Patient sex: M
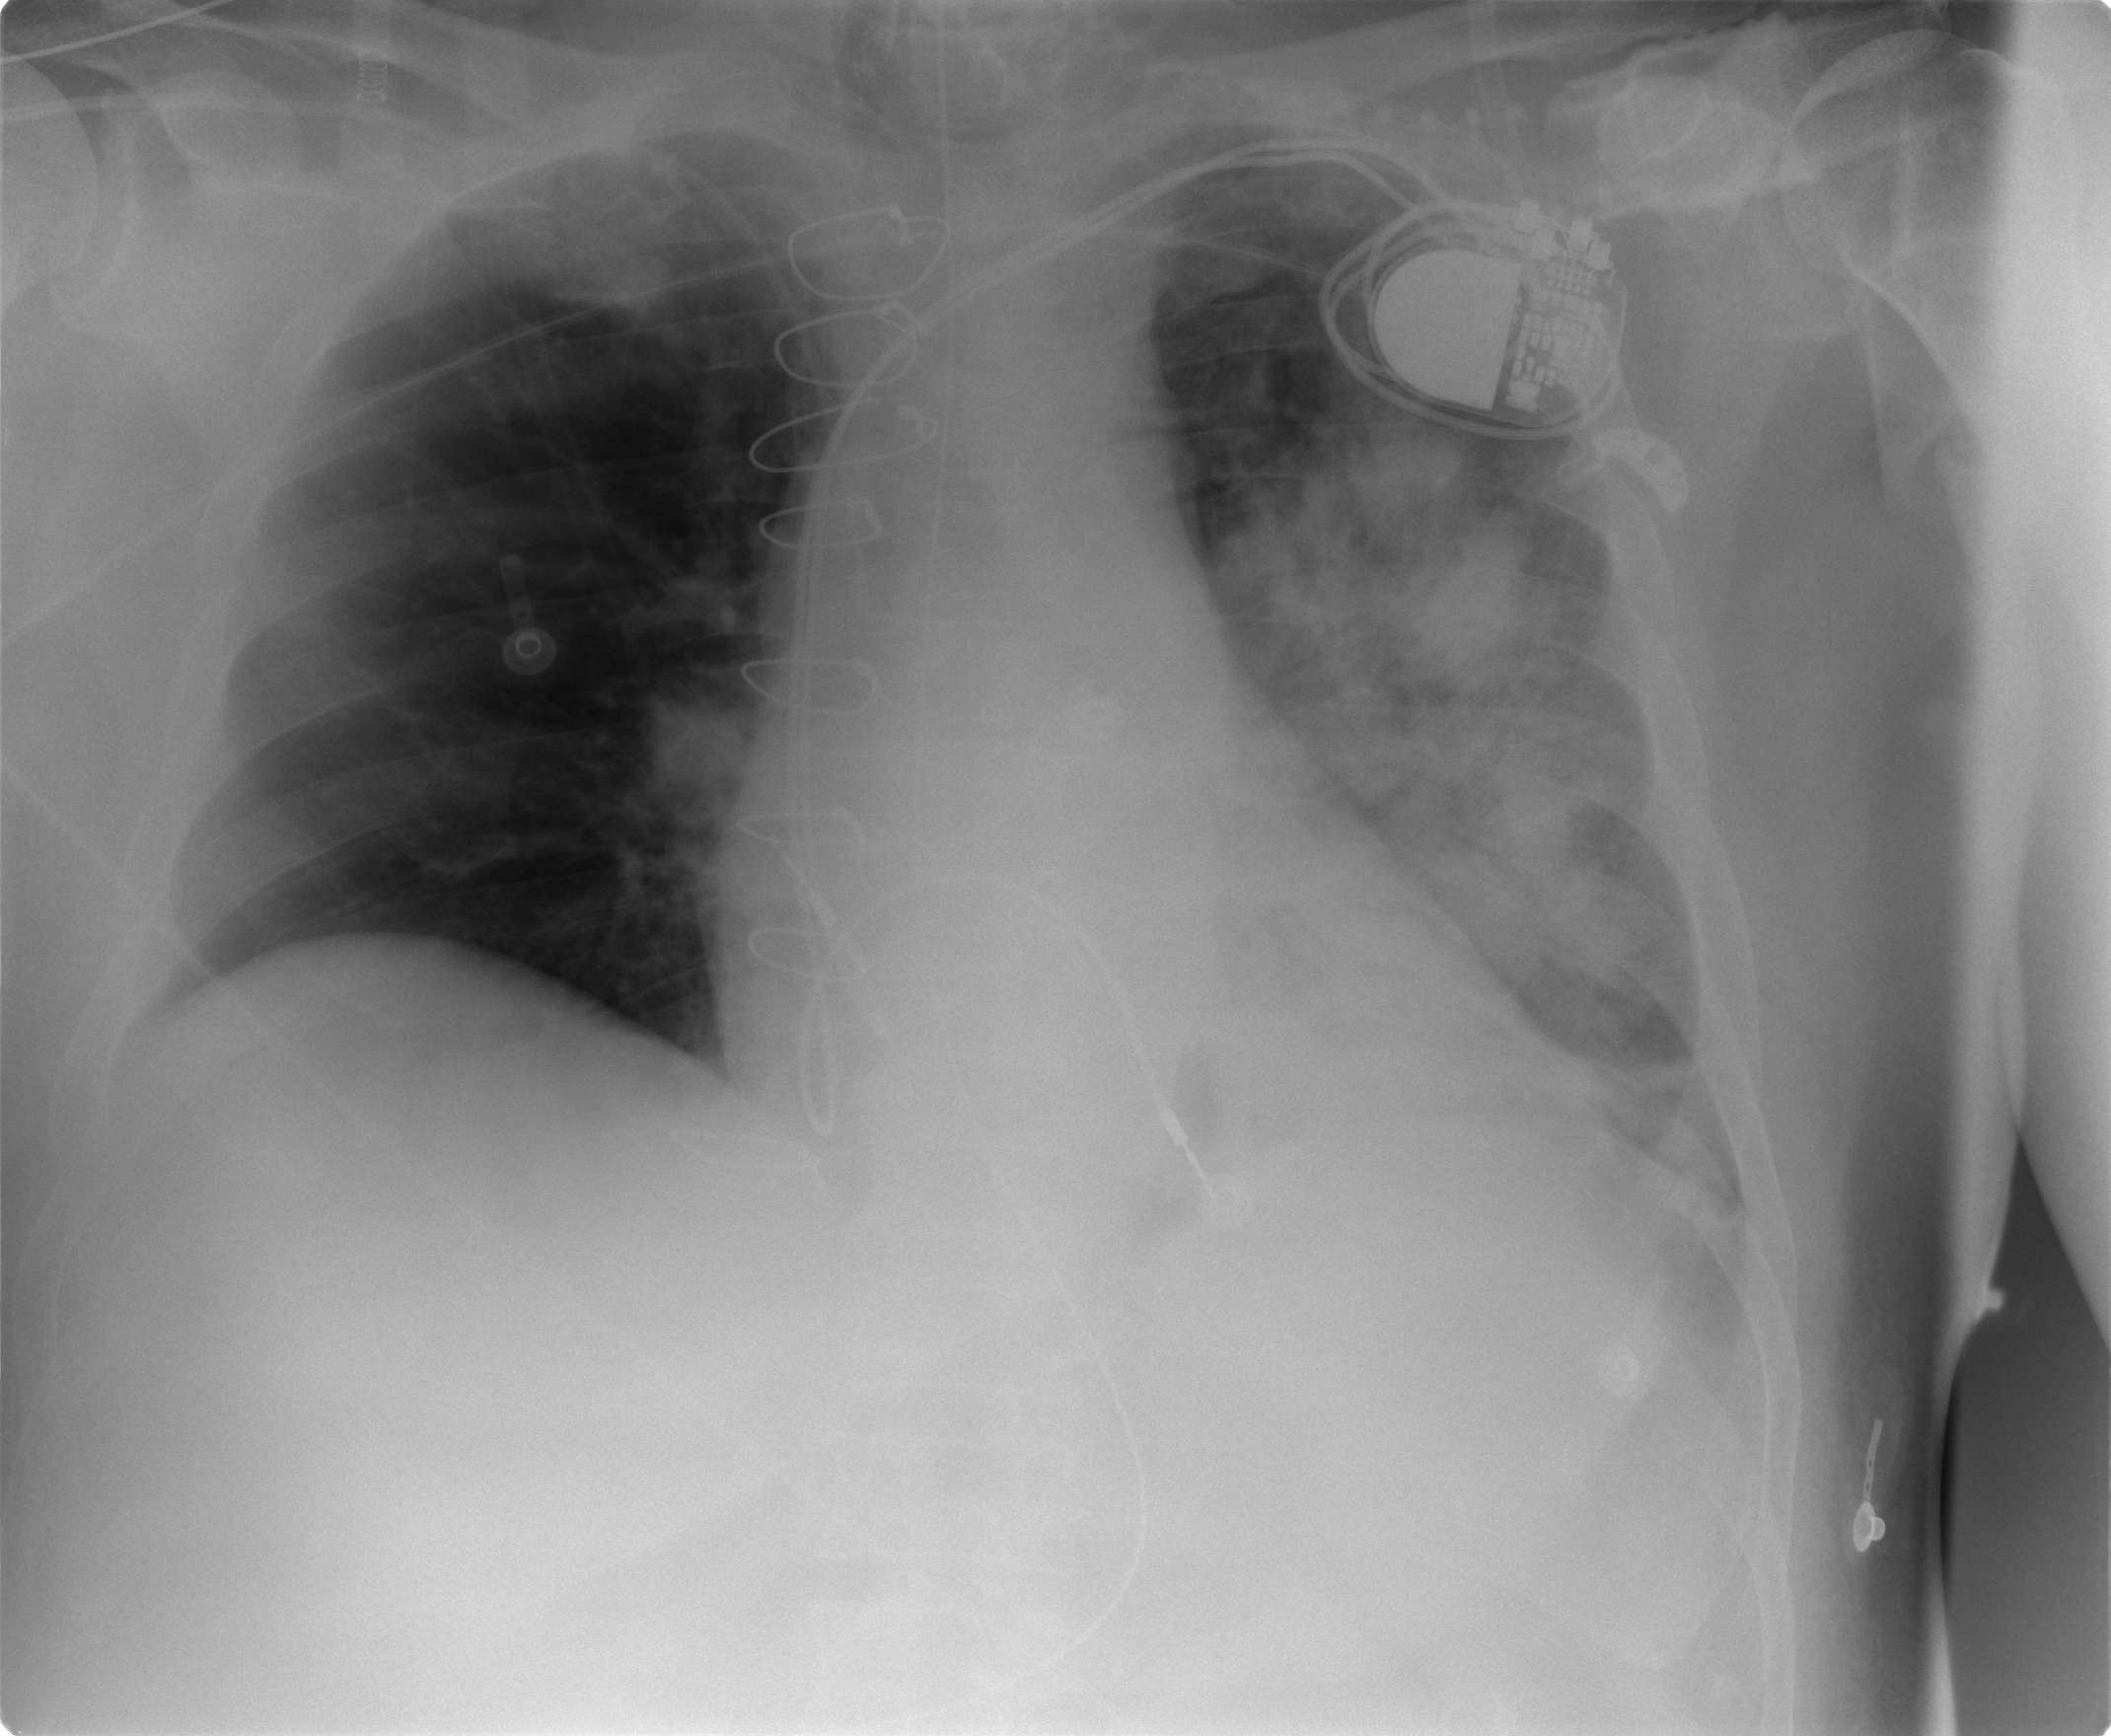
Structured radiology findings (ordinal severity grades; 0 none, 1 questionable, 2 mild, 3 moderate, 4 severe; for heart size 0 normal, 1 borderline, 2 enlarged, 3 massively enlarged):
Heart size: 0
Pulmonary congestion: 0
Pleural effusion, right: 0
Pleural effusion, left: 0
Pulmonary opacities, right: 2
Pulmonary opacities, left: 3
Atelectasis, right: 0
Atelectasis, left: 2